Aerial crown-view tile of a tropical tree (Barro Colorado Island, Panama), acquired 20250124:
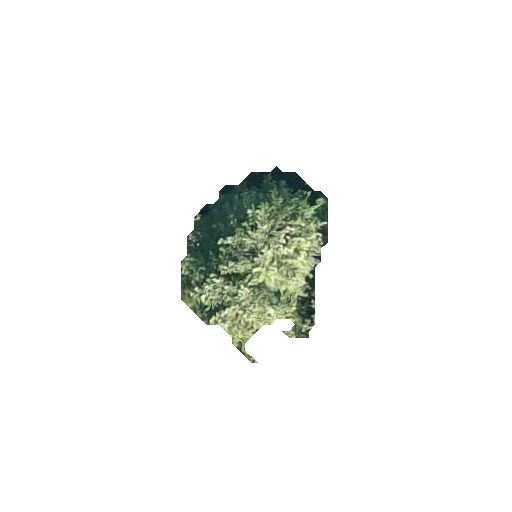
Species: Quararibea stenophylla
GBIF accepted scientific name: Quararibea stenophylla
Crown area: 28.243 m²